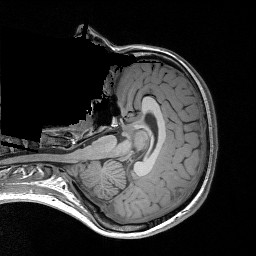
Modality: T1w
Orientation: axial